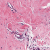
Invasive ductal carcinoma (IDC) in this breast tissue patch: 0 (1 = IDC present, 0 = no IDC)